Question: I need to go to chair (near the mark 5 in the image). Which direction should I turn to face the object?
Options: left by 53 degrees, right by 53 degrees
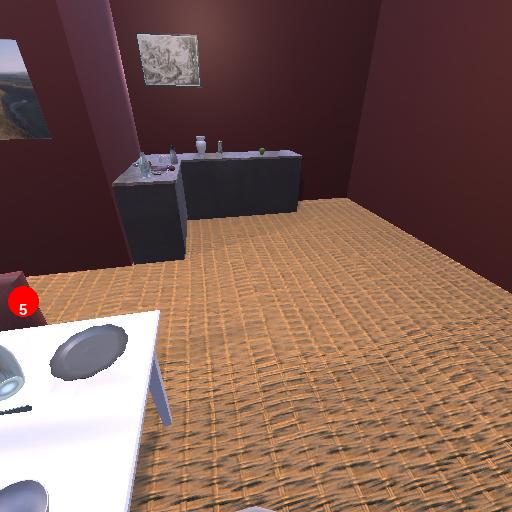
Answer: left by 53 degrees